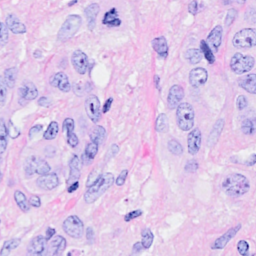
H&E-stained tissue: Breast